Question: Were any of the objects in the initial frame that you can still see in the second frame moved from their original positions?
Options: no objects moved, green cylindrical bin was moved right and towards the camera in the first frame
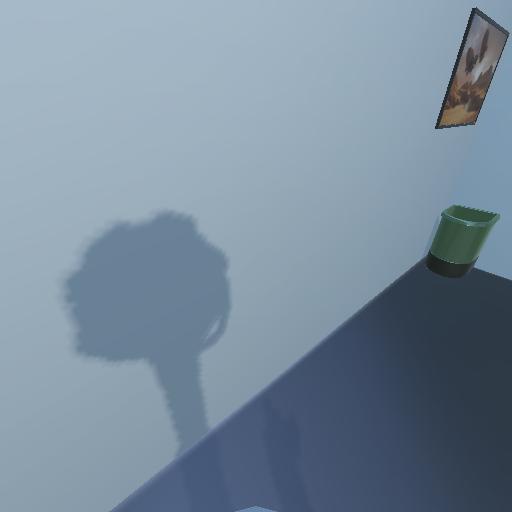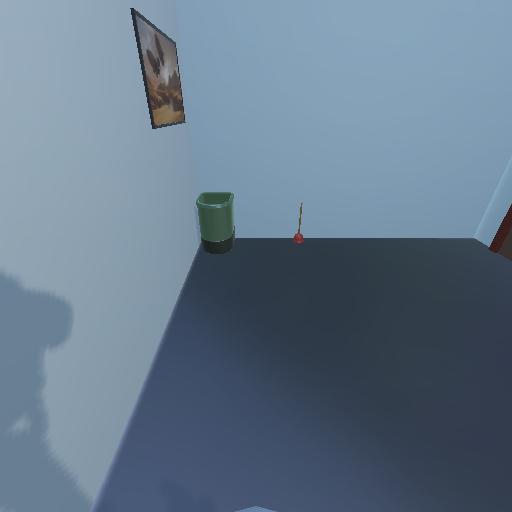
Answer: no objects moved